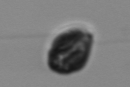
Label: Dinophyceae